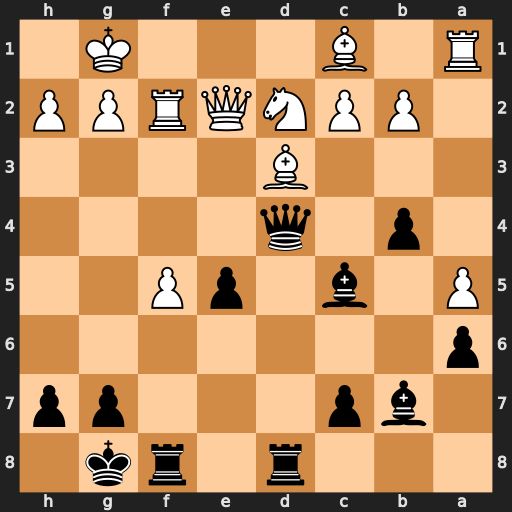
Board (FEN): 3r1rk1/1bp3pp/p7/P1b1pP2/1p1q4/3B4/1PPNQRPP/R1B3K1
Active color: b
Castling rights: -
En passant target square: -
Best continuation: e4 Nxe4 Bxe4 Be3 Qxe3 Qxe3 Bxe3